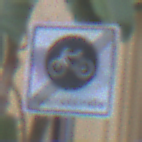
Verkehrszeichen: EndeFahrradstrasse
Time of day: MorningAfternoon
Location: Outdoor (Urban)
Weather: PartlyCloudy
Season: NotSpecified
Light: Natural